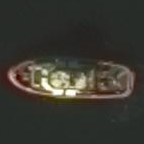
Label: civil